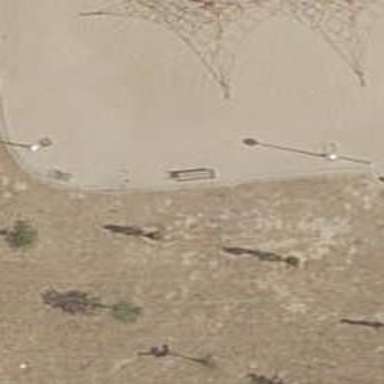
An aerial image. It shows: Brown bench.